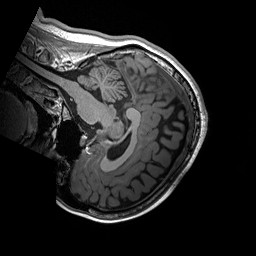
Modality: T1w
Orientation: sagittal
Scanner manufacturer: siemens
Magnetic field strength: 3 T
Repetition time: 2.2 s
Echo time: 0.00244 s